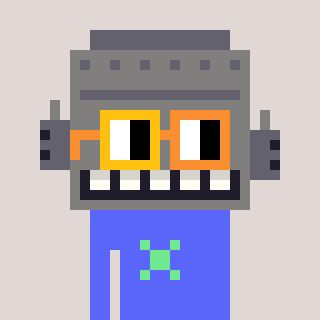
a pixel art character with square yellow and orange glasses, a robot-shaped head and a purple-colored body on a warm background